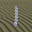
Label: 1